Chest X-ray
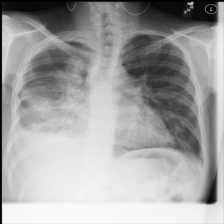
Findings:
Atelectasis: negative
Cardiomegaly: negative
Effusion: negative
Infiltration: positive
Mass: positive
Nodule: positive
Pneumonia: negative
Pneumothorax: negative
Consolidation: positive
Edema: negative
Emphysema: negative
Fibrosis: negative
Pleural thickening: negative
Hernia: negative